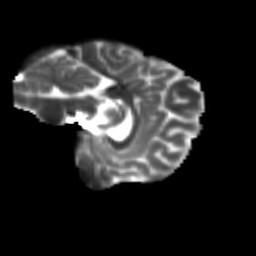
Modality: T2w
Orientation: sagittal
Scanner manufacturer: siemens
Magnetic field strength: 3 T
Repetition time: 9.2 s
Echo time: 0.084 s